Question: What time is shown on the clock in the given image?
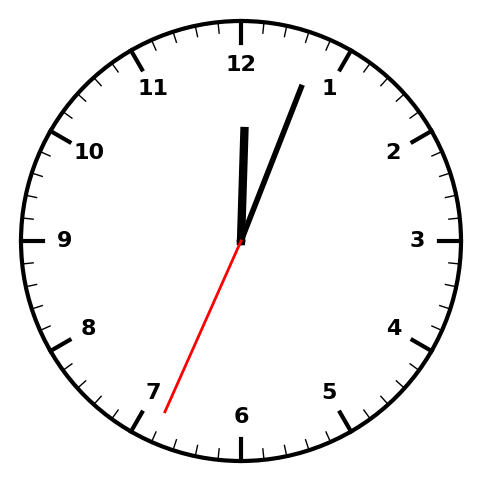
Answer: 12:03:34